Interaction volume radius: 10 \u00c5
Interaction volume height: 20 \u00c5
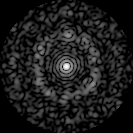
Disorder parameter: 0.7956